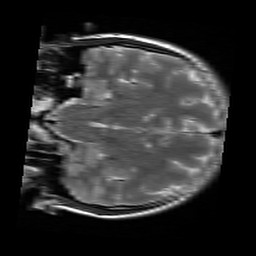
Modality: T2w
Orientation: coronal
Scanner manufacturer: siemens
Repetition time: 3.9 s
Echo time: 0.076 s